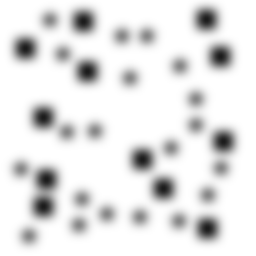
Squares: 12
Triangles: 0
Stars: 20
Total shapes: 32